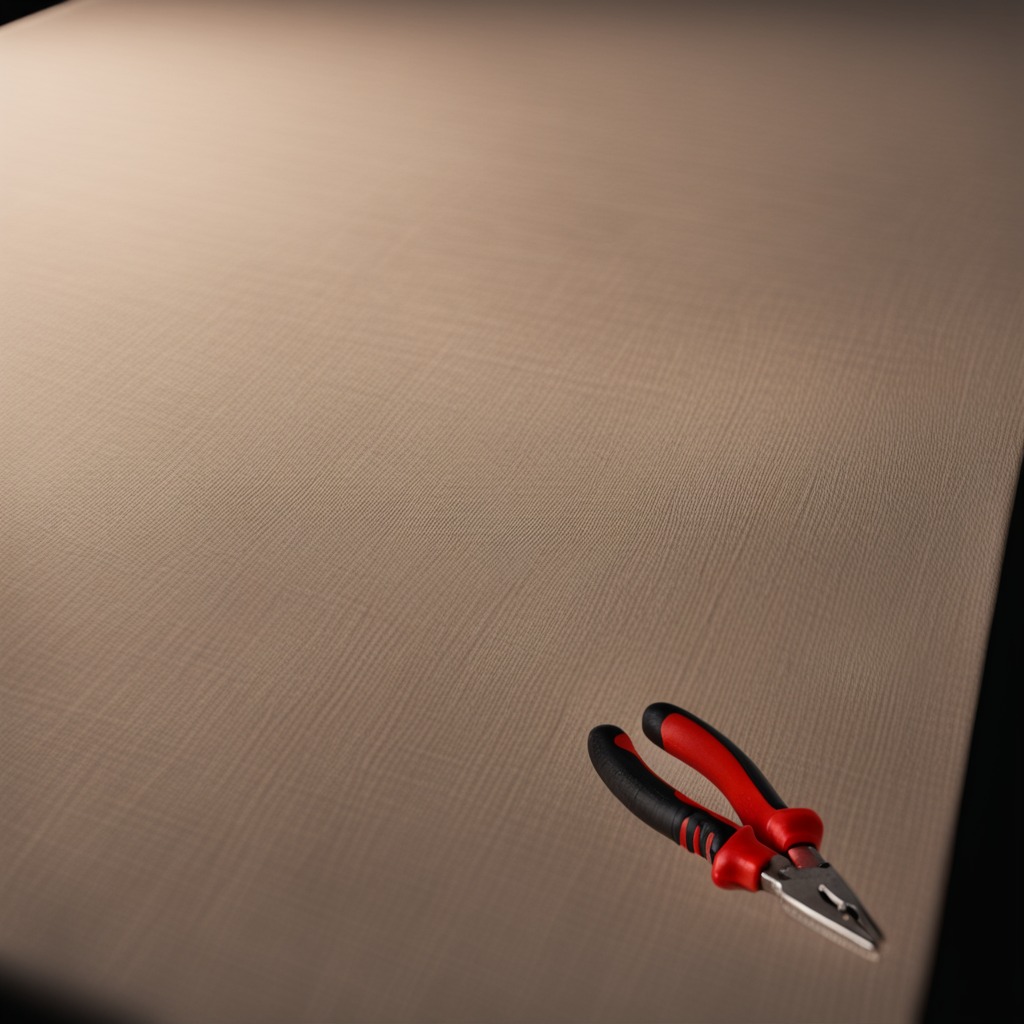
A plier is lying on the wooden table.